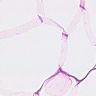
Metastatic tissue present: no